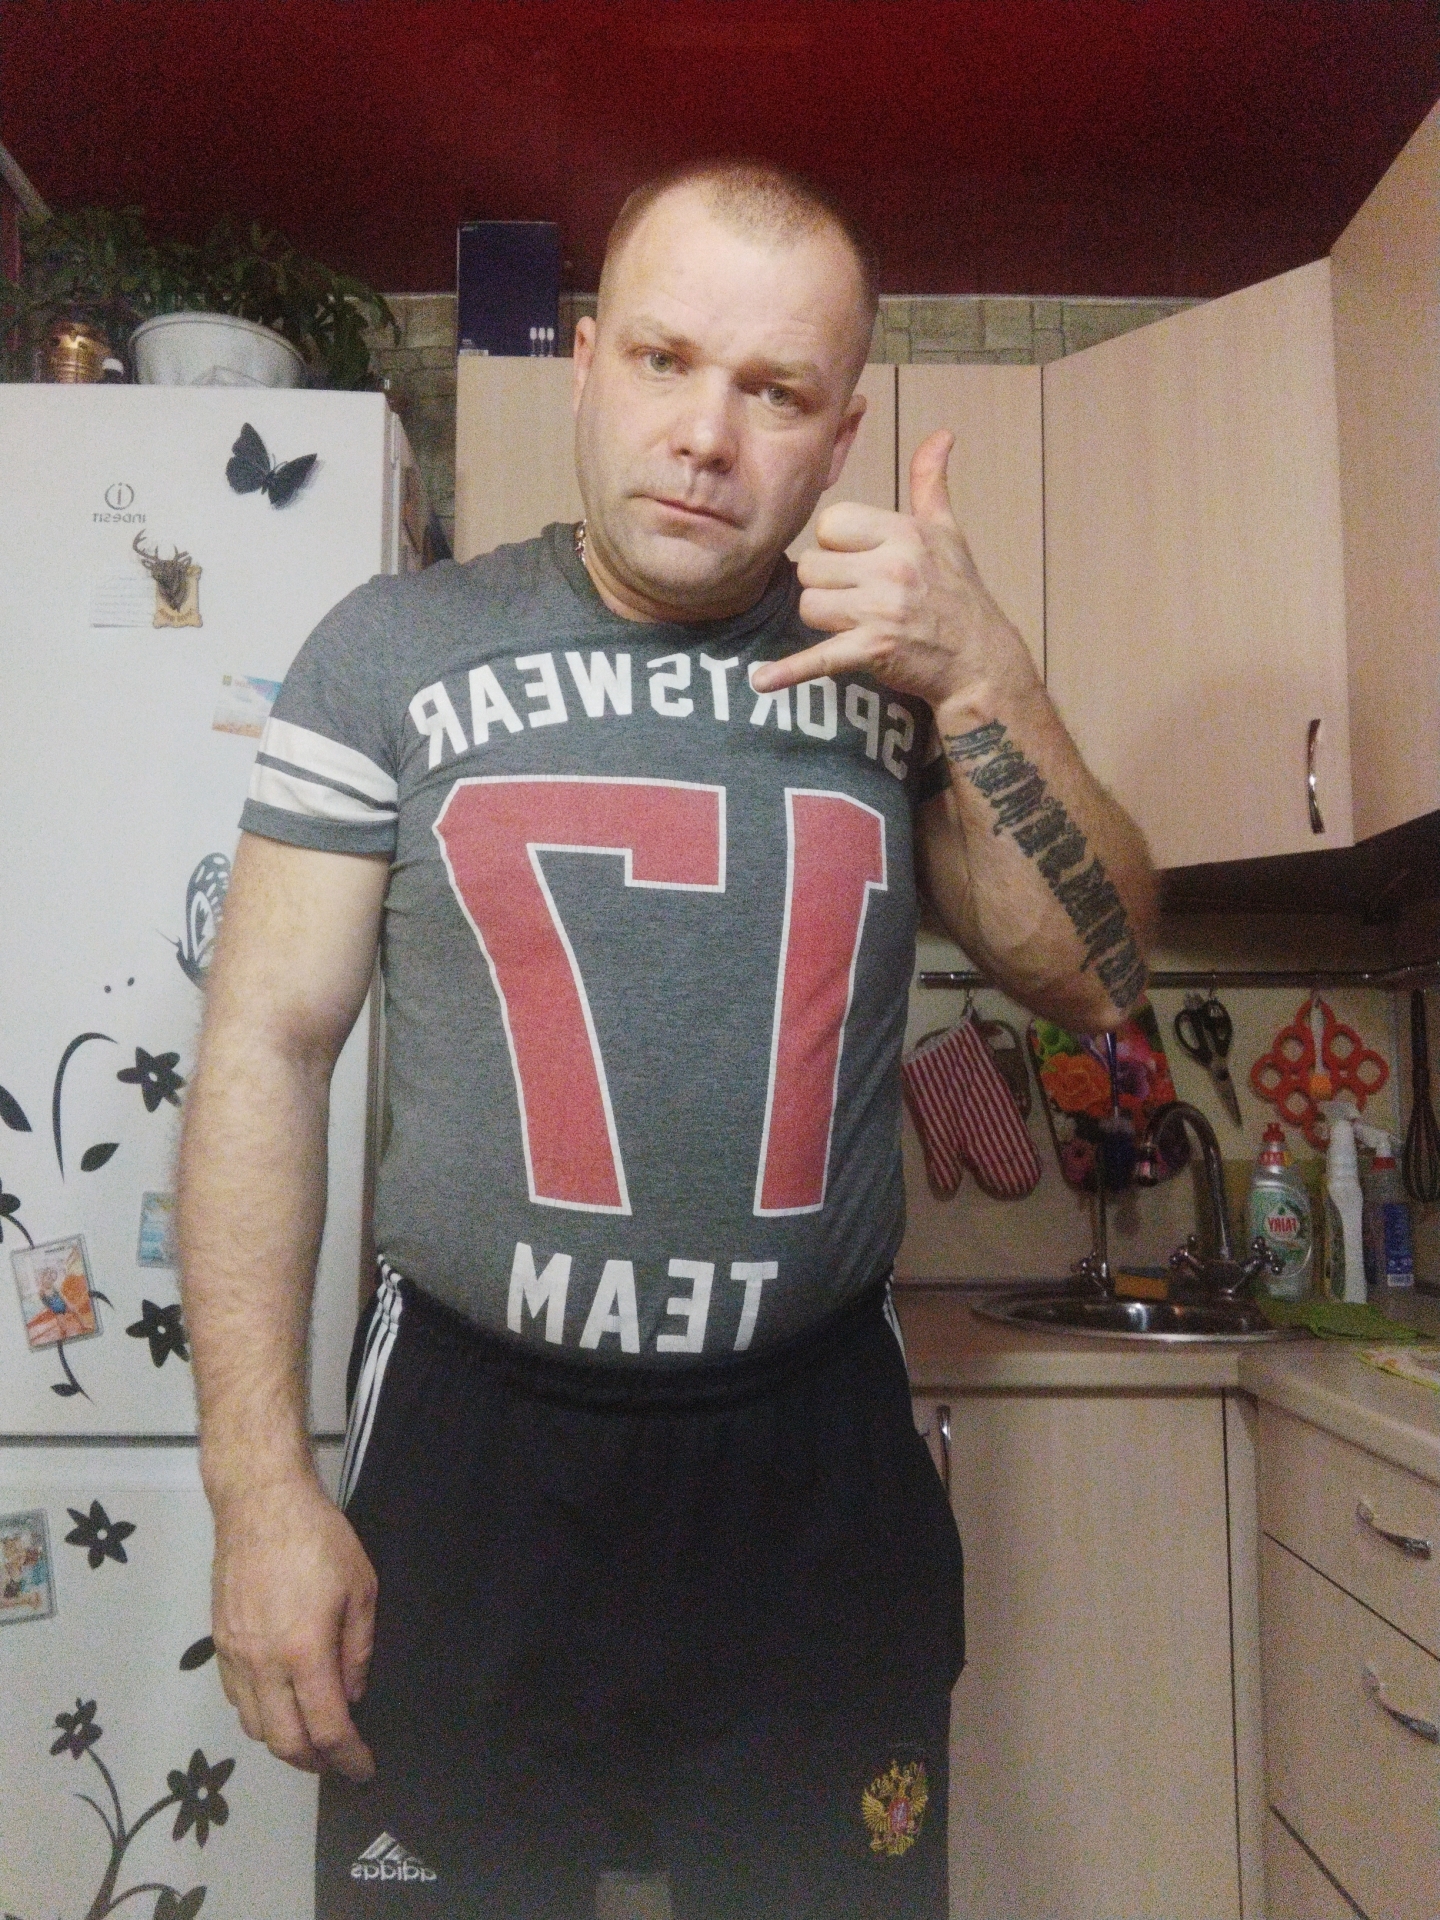
Label: noise